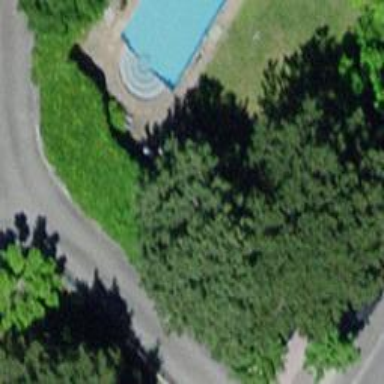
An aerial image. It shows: Broadleaved tree in natural setting.